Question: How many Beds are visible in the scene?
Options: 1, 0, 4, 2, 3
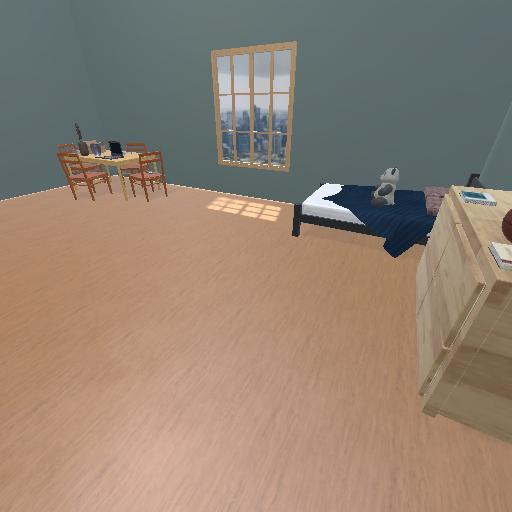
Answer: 1